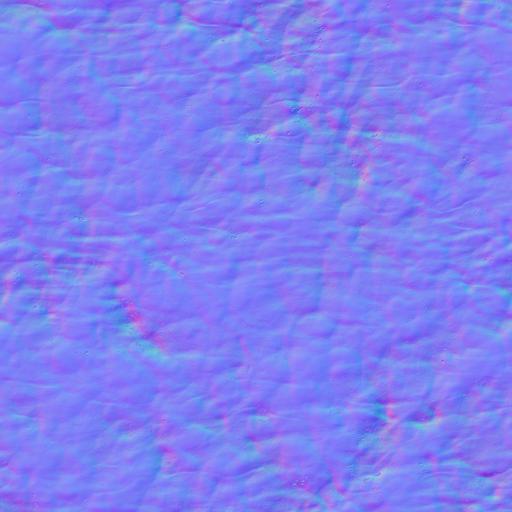
beach dirt dirty ground light pebbles rocks sand white